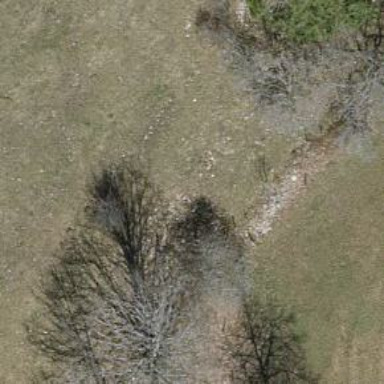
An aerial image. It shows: Row of trees in natural setting.